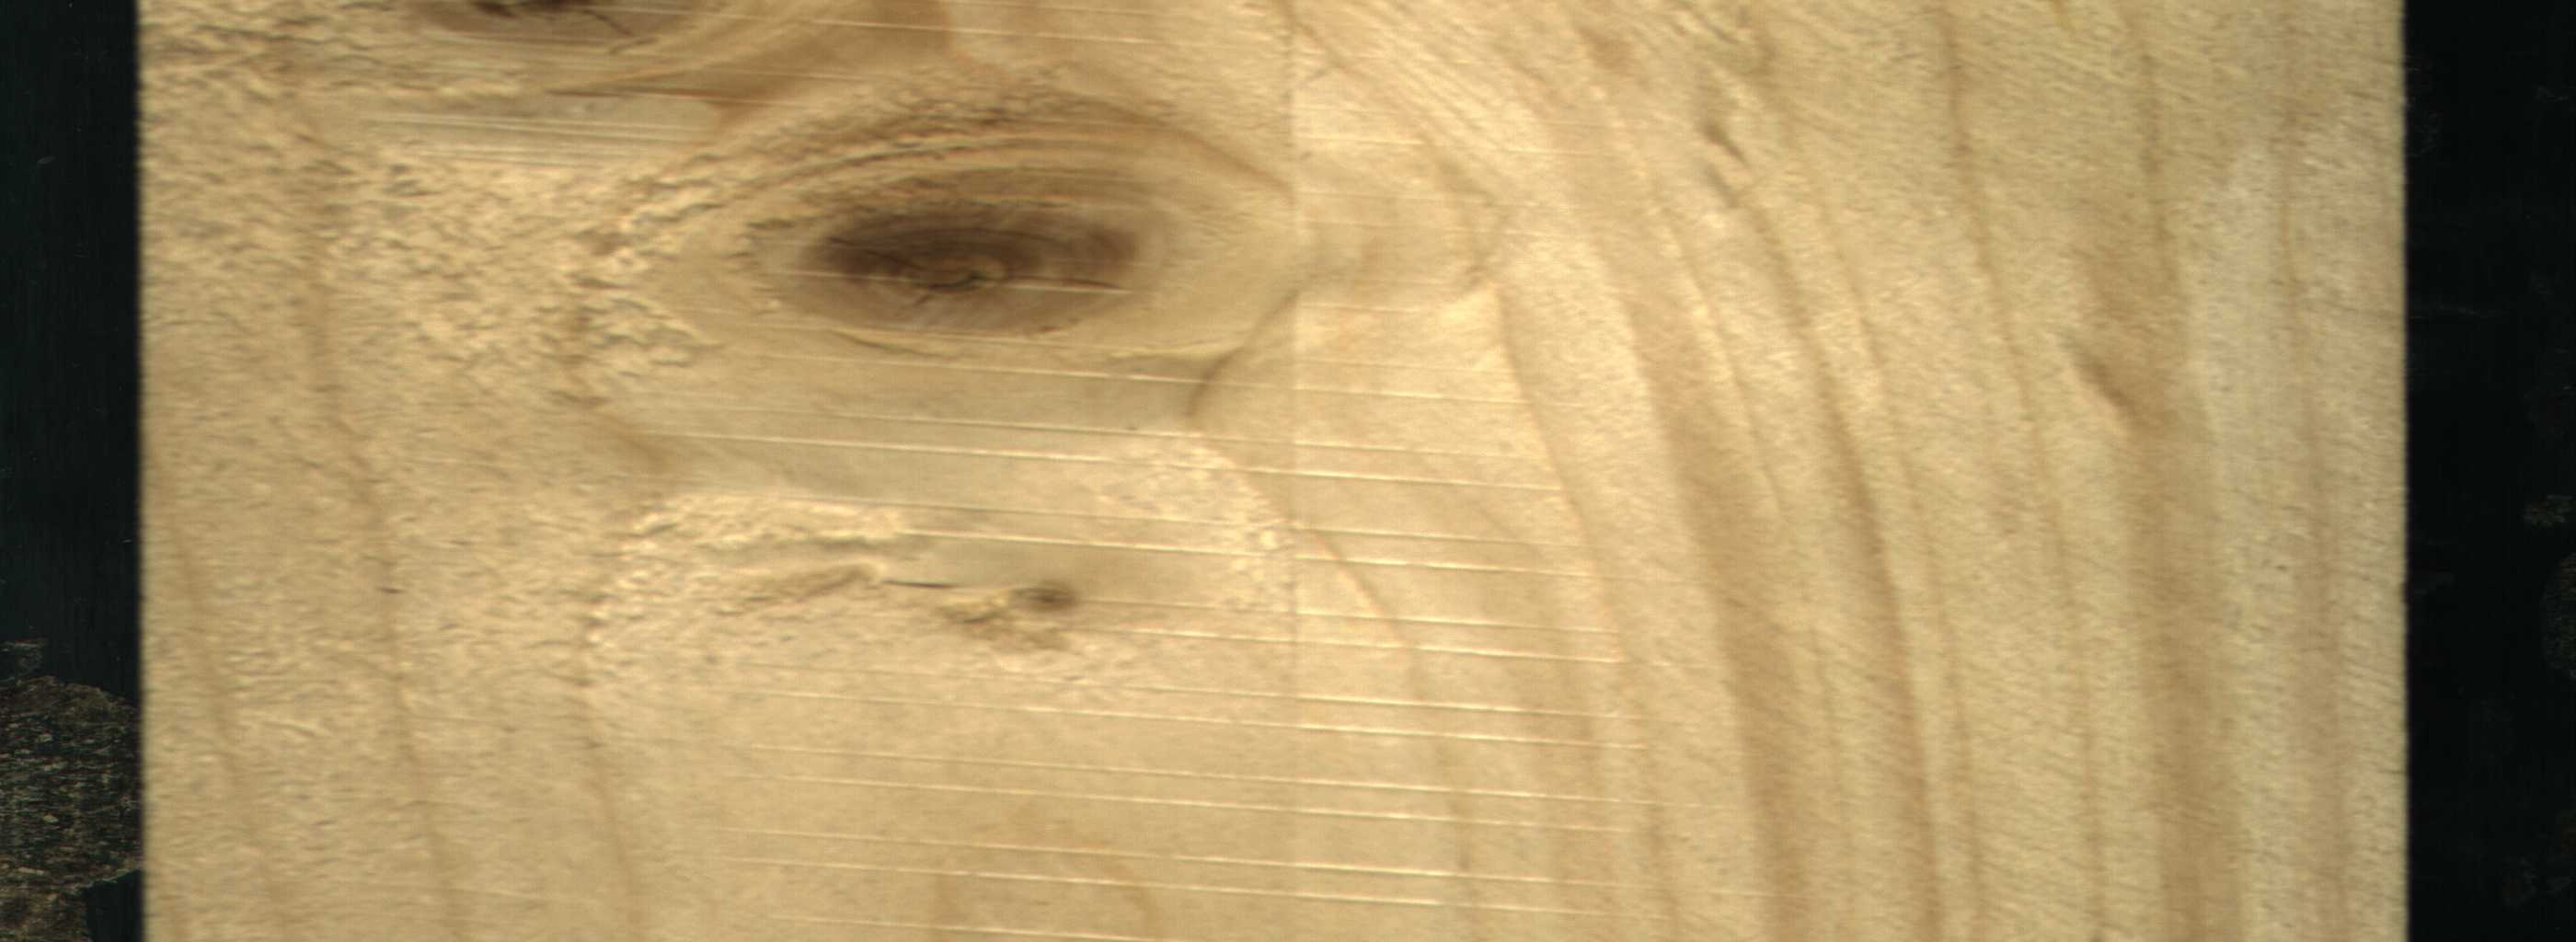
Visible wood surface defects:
Dead_Knot
Dead_Knot
Live_Knot
Live_Knot